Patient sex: M
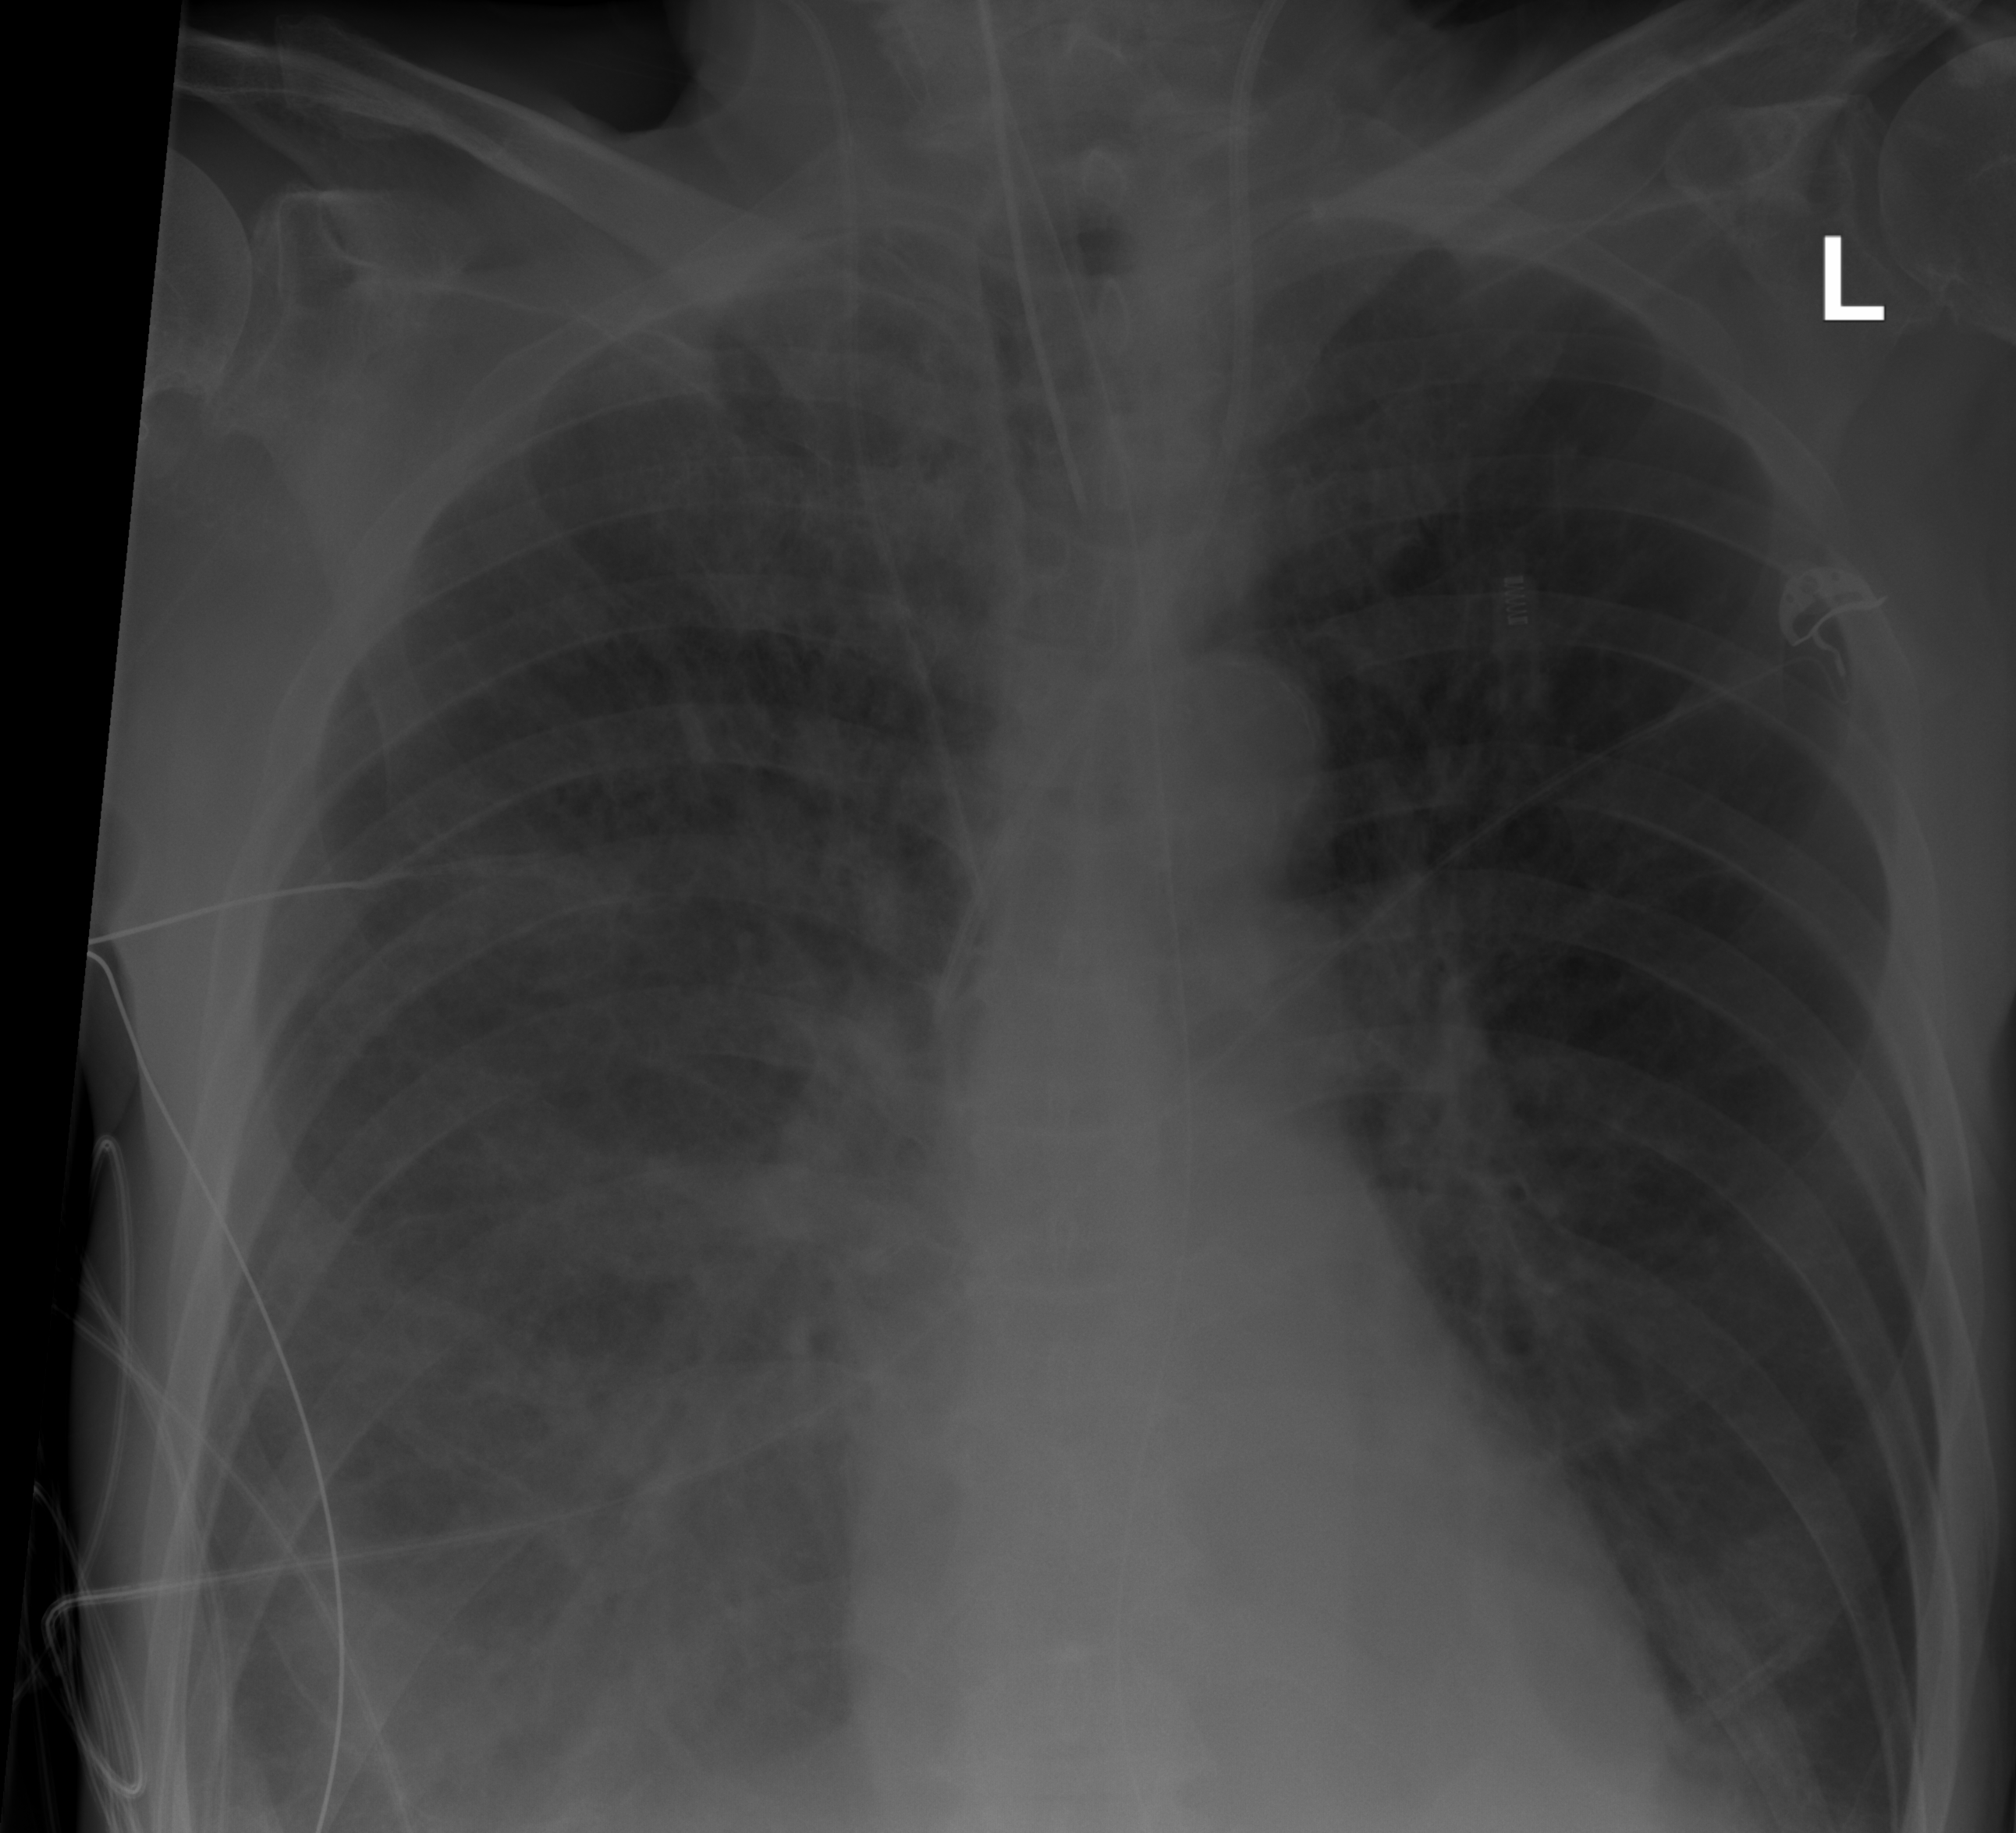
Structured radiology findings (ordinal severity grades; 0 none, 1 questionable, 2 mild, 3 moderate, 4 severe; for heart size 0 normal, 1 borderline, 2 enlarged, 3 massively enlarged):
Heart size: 0
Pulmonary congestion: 0
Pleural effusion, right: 0
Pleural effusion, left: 0
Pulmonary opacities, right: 2
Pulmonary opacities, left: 0
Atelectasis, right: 0
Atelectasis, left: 0